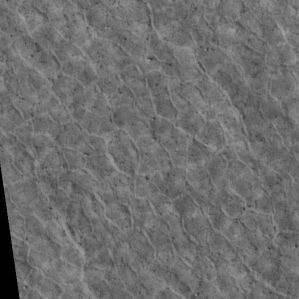
Label: non_frost